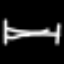
Label: bed